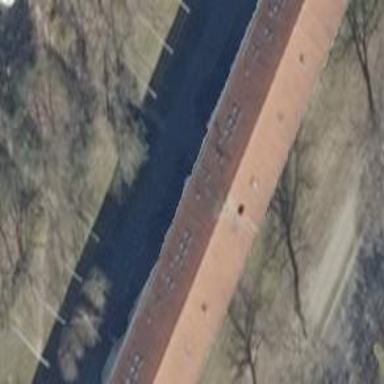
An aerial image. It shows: Gabled roof adorns the apartments building.